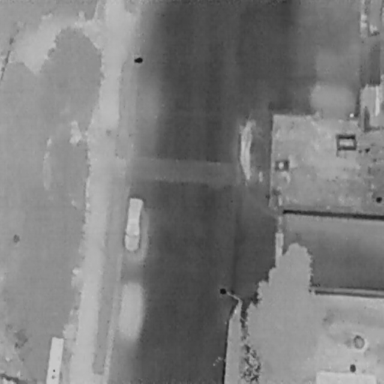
There is a Car in the infrared image.